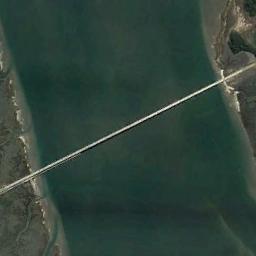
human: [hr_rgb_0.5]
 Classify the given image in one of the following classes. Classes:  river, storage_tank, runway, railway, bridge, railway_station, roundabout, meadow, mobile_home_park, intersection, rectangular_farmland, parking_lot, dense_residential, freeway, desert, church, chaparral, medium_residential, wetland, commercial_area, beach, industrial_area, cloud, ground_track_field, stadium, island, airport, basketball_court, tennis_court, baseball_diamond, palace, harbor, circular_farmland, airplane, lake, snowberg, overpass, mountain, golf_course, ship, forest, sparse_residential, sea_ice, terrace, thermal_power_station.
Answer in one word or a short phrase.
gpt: bridge